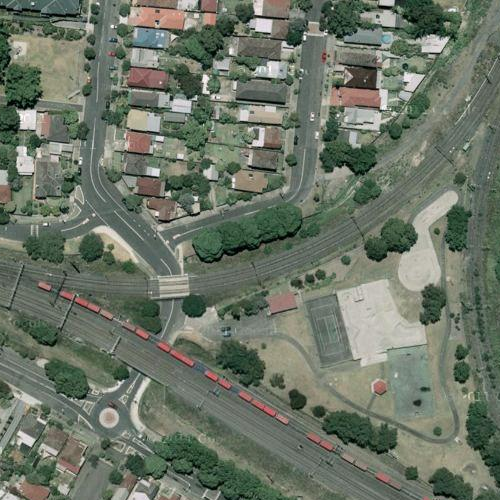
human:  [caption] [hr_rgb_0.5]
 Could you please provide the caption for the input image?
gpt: A residential area with houses arranged neatly and some roads go through this area .

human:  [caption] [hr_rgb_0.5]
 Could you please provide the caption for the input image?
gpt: Lots of houses with red and orange roofs arranged in lines .

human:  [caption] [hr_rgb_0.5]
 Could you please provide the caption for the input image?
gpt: A residential area with houses arranged neatly while many plants on the roadside .

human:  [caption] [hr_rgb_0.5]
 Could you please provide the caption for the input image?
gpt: A town with many houses arranged in lines while some cars on the roads .

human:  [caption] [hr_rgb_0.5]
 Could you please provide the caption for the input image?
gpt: A residential area with houses arranged neatly .